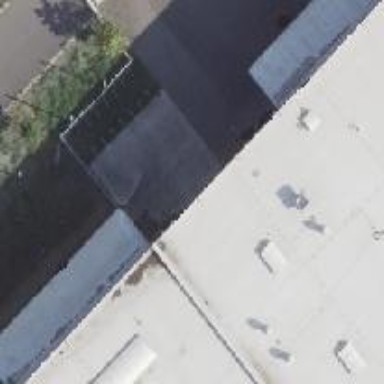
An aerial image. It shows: Part of building.